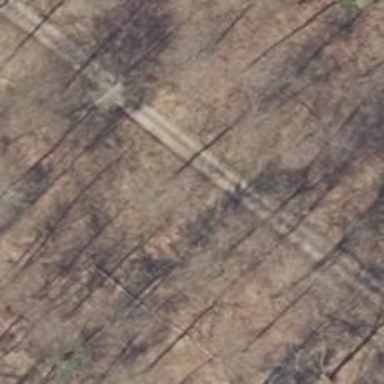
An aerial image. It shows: Dirt track with smooth grade 1 surface.